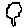
Label: tree